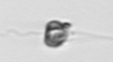
Label: Apedinella